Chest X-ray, AP view. Patient: 49 years old, sex M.
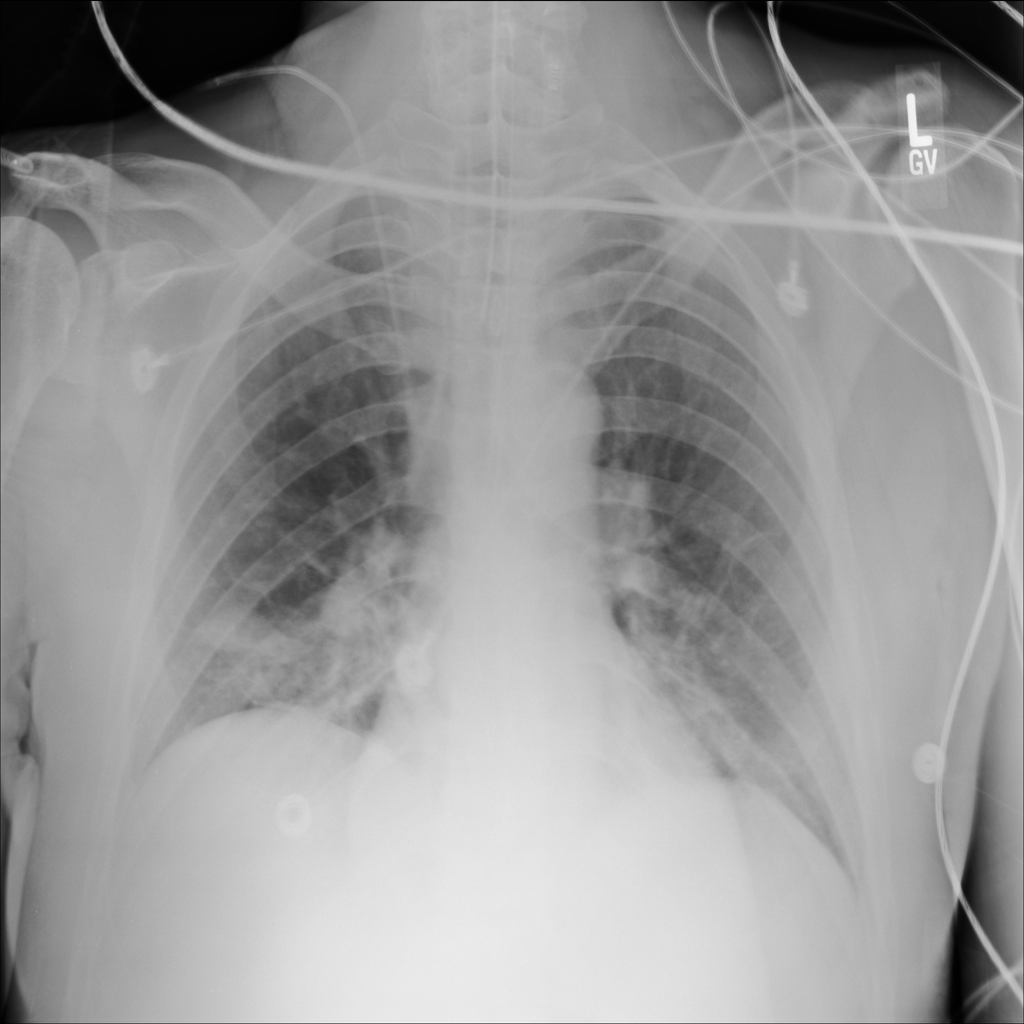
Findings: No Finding